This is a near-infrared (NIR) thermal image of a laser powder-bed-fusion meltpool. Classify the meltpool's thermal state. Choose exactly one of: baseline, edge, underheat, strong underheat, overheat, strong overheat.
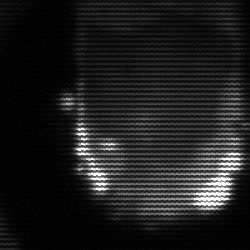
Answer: baseline